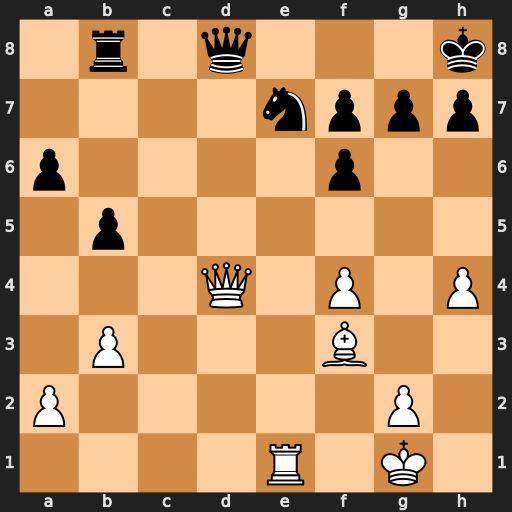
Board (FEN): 1r1q3k/4nppp/p4p2/1p6/3Q1P1P/1P3B2/P5P1/4R1K1
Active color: w
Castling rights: -
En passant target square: -
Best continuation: Qxd8+ Rxd8 Rxe7